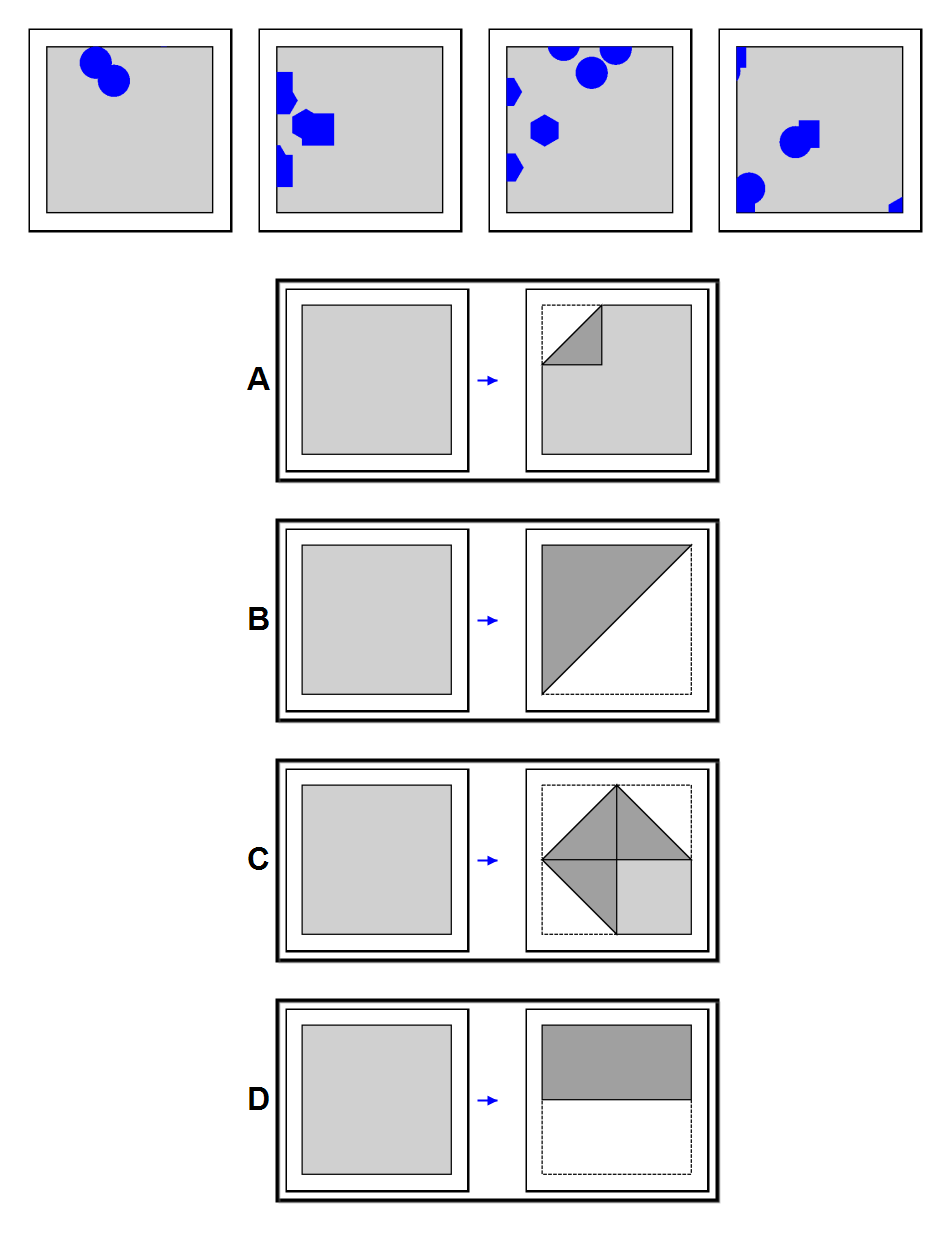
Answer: C